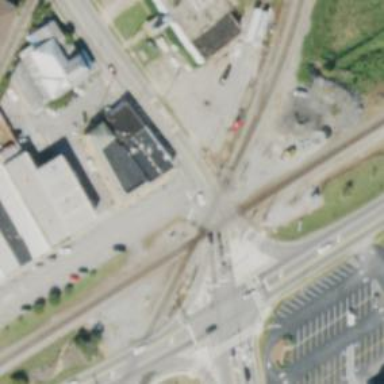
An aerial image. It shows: Level crossing with lights at railway intersection.